Field crop: maize
Growth stage: 1
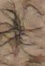
Species: lolium